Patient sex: M
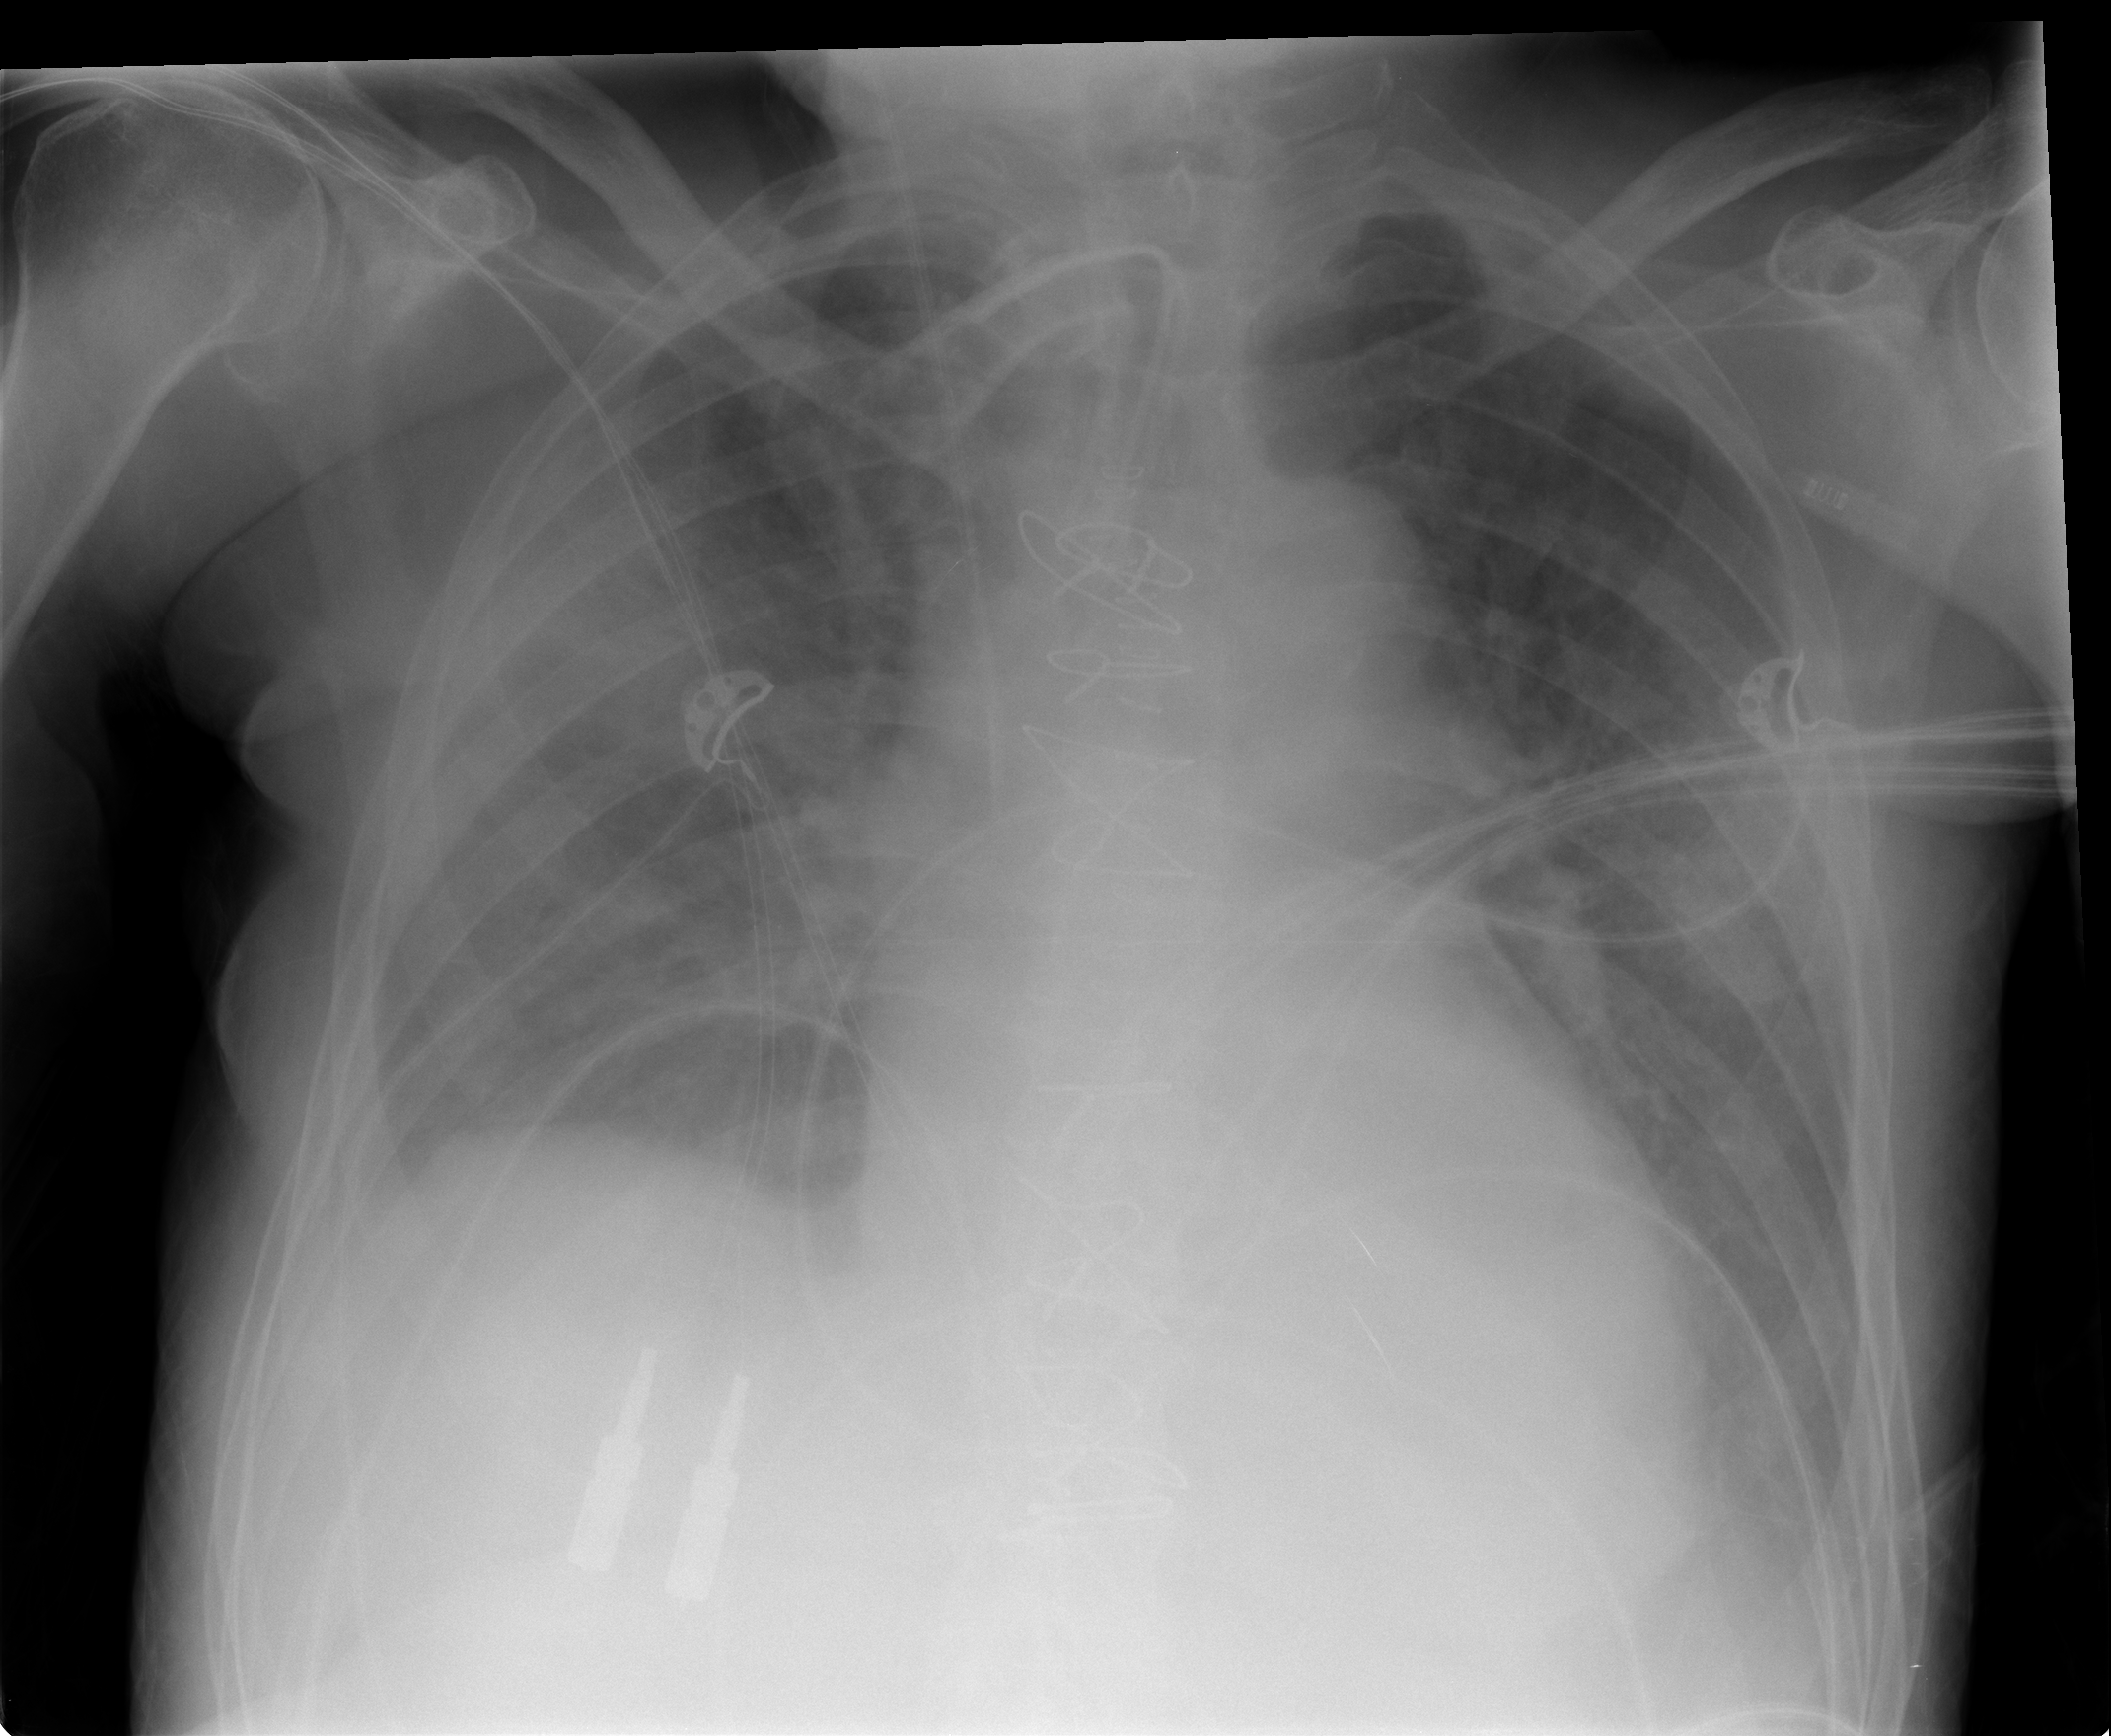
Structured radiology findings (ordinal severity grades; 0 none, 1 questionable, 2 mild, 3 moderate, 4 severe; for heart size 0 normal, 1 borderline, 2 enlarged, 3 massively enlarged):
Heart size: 1
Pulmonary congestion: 2
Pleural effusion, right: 3
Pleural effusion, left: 3
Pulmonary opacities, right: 1
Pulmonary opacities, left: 1
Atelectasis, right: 2
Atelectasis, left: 2